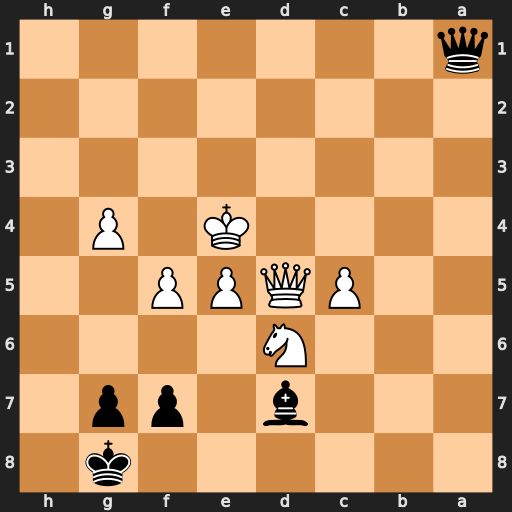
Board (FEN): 6k1/3b1pp1/3N4/2PQPP2/4K1P1/8/8/q7
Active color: b
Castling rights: -
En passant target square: -
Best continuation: Bc6 Qxc6 Qh1+ Kd4 Qxc6